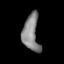
Tissue: prostate
Cell type: T cells
Senescence score: 0.7077
Nuclear area (px): 589
Mean DAPI intensity: 131.66